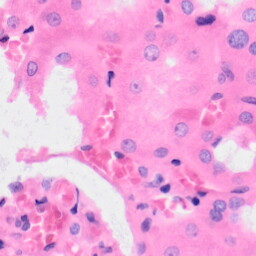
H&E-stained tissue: Kidney